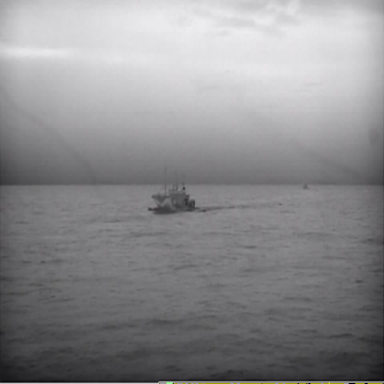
There is a bulk_carrier in the infrared image.